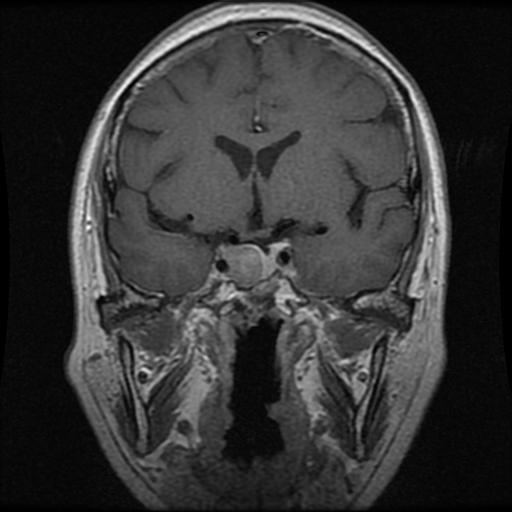
Label: pituitary